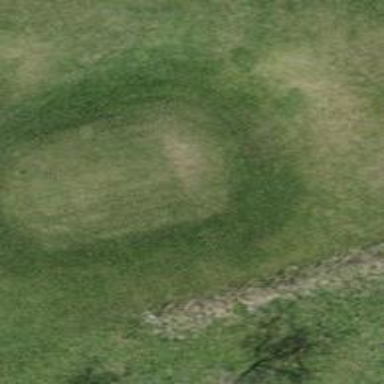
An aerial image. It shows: Grassy area designated as golf tee.